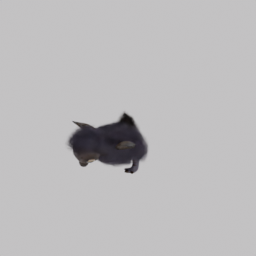
Label: animals